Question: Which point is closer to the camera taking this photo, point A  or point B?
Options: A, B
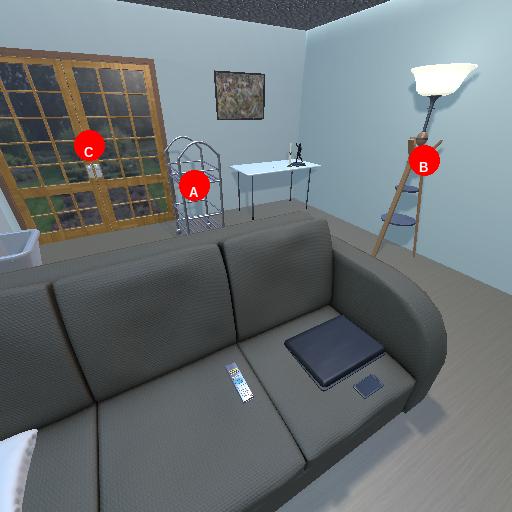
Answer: A